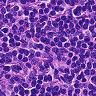
Metastatic tissue present: no